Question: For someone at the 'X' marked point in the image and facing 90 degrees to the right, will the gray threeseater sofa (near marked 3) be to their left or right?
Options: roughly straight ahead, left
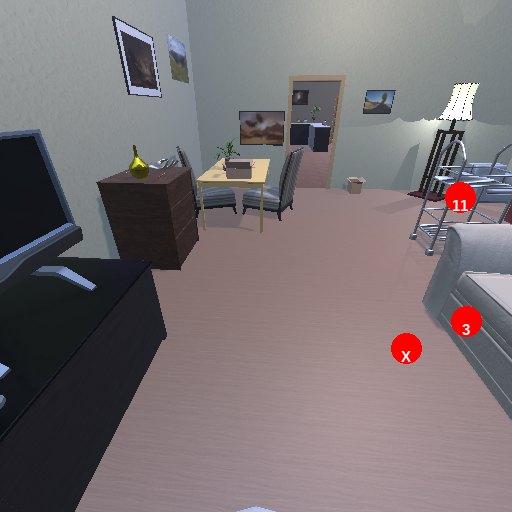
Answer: roughly straight ahead